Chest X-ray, AP view. Patient: 52 years old, sex M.
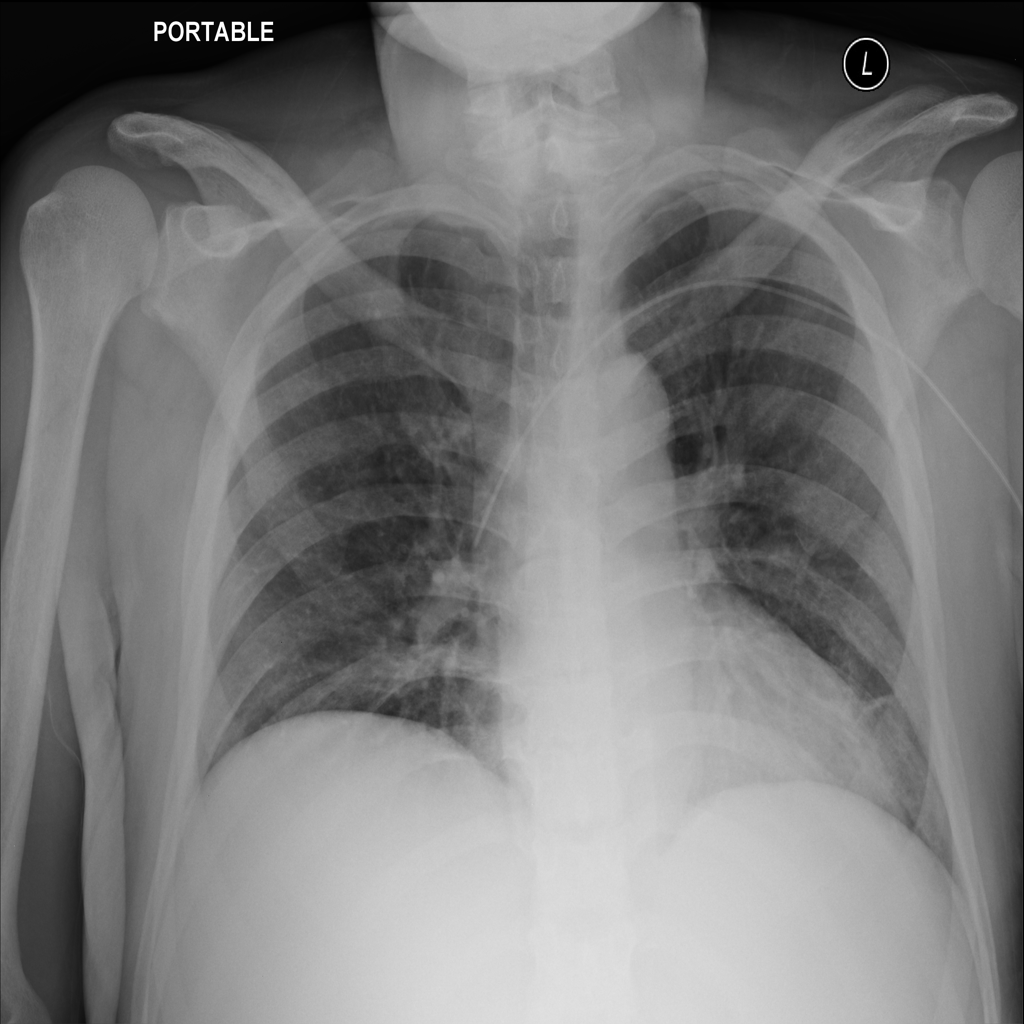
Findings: Atelectasis